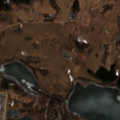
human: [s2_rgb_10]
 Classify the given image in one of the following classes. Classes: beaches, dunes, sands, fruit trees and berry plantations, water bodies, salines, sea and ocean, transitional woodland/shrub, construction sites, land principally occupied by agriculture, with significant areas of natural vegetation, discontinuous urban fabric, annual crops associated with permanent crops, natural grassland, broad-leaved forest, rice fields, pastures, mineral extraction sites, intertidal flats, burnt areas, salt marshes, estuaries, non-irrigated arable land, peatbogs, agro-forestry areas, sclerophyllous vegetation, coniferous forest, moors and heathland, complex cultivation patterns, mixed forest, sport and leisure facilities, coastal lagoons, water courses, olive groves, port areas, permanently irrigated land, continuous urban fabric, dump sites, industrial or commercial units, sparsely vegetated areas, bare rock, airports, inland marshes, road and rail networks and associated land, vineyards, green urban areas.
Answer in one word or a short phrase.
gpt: pastures, complex cultivation patterns, land principally occupied by agriculture, with significant areas of natural vegetation, mixed forest, transitional woodland/shrub, water bodies